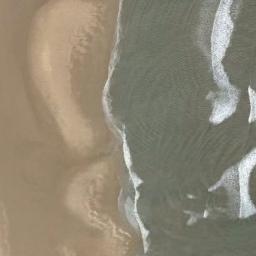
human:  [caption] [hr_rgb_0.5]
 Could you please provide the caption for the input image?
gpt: Light brown sand beach and grey sea water .

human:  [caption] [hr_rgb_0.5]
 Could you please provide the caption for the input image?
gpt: There is a lot of vegetation beside the beach .

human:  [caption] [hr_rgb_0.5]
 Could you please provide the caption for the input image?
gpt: The beach with brown sand and the color of the seawater is dark blue .

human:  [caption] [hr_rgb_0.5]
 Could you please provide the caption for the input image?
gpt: There are water marks on the beach .

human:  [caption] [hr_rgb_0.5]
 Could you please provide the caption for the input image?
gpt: Waves of dark green water wash the beach .